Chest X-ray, PA view. Patient: 40 years old, sex M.
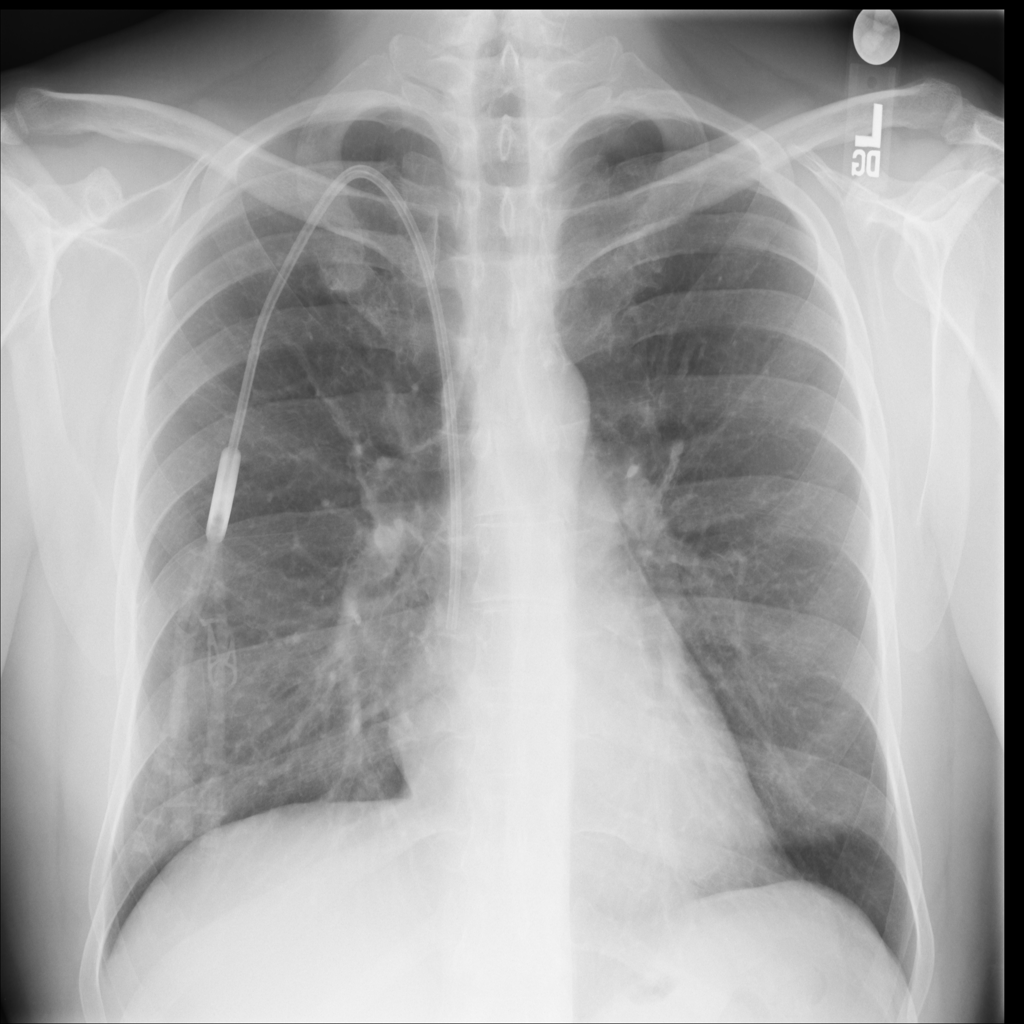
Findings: Atelectasis